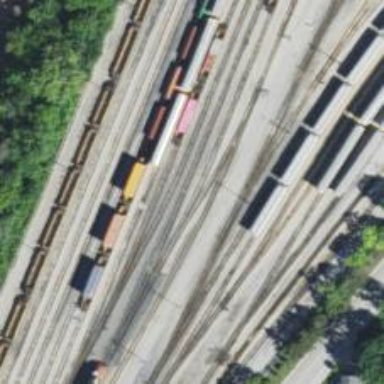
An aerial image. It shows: Railway yard used for servicing trains.